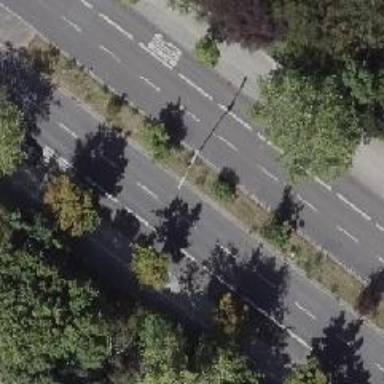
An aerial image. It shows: Secondary road with asphalt surface. There is cycle track on the right and bus lane.